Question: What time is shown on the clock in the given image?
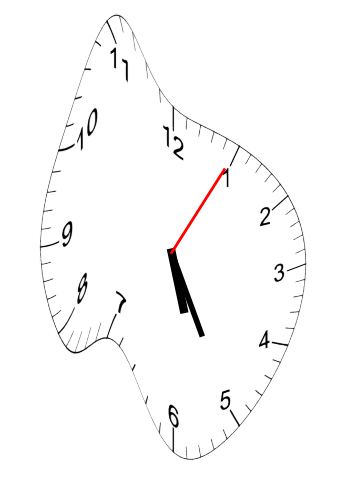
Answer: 05:25:05